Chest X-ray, AP view. Patient: 30 years old, sex F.
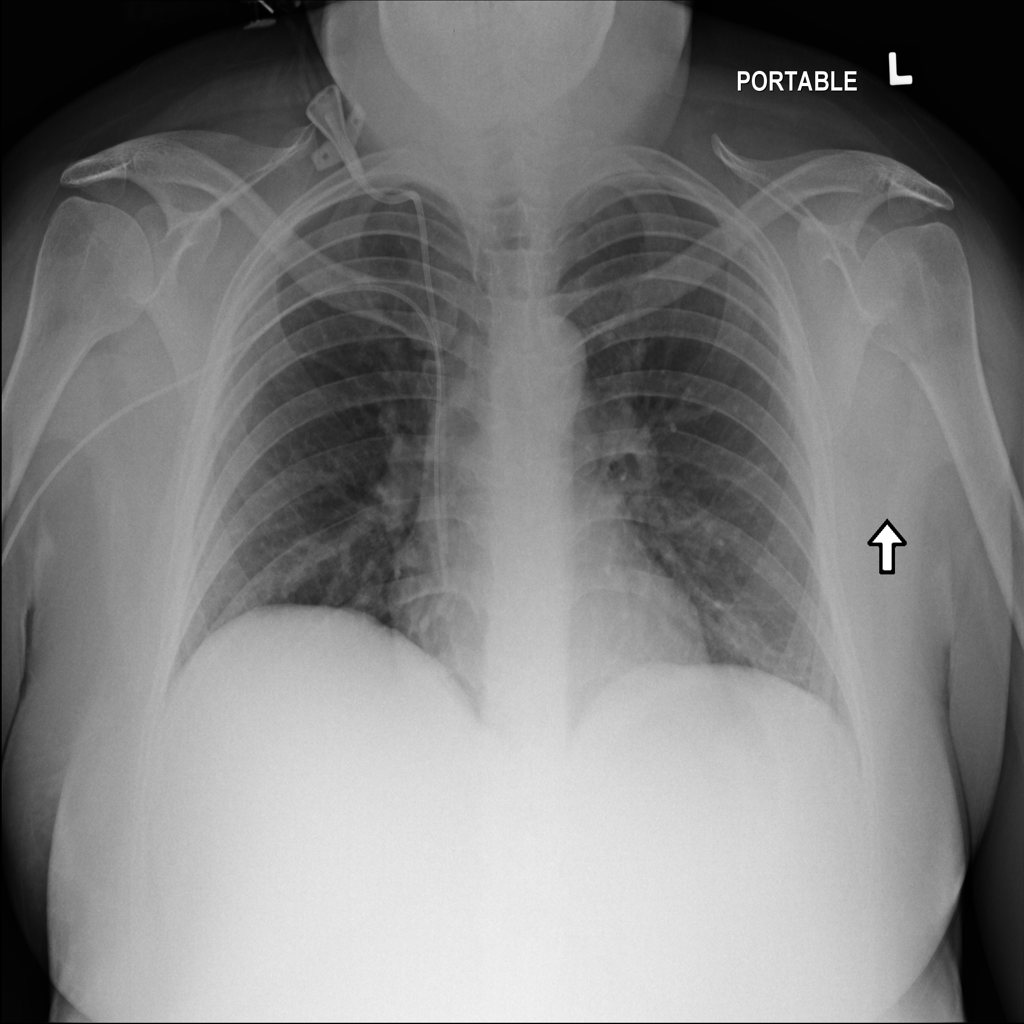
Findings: Infiltration